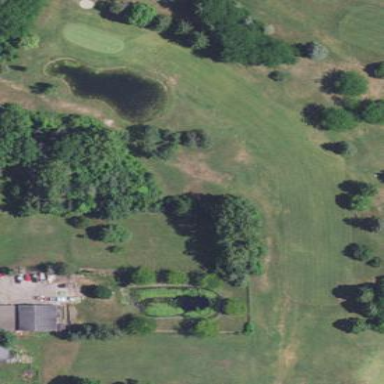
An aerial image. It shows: Grassy area designated as golf fairway.